Interaction volume radius: 10 \u00c5
Interaction volume height: 10 \u00c5
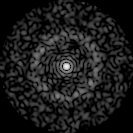
Disorder parameter: 0.8723